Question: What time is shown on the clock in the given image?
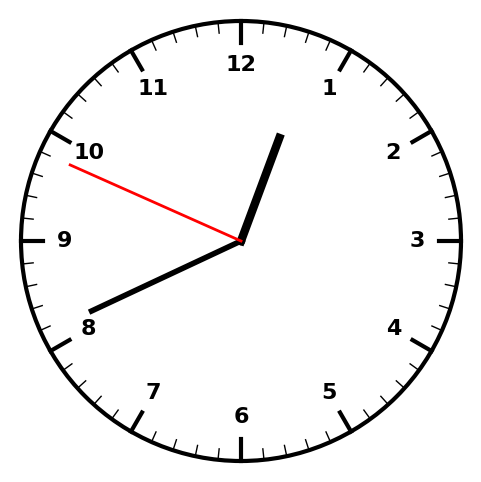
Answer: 12:40:49